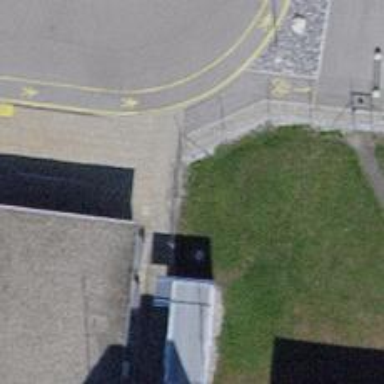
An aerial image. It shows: Bicycle parking facility.